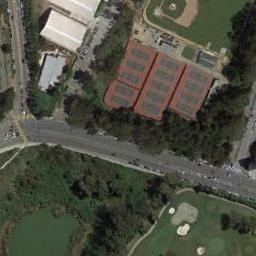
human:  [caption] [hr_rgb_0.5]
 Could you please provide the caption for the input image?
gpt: The tennis court next to the building is surrounded by trees and lawns .

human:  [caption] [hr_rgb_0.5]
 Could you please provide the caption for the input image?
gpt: There are many trees near the tennis courts .

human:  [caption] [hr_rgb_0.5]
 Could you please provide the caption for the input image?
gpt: There are two green tennis courts in the middle of the grass .

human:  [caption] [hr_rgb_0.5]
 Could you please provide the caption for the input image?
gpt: The tennis court is on the grass next to some trees and roads .

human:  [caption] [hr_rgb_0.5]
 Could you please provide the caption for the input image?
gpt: There are some green trees around the tennis court .